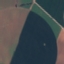
Land use / land cover: AnnualCrop